Field crop: maize
Growth stage: 1
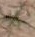
Species: salsola